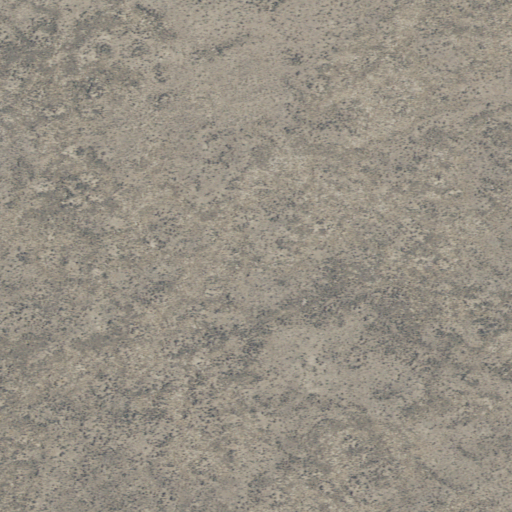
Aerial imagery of ridge(s) in Oregon named Commodore Ridge containing only shrub